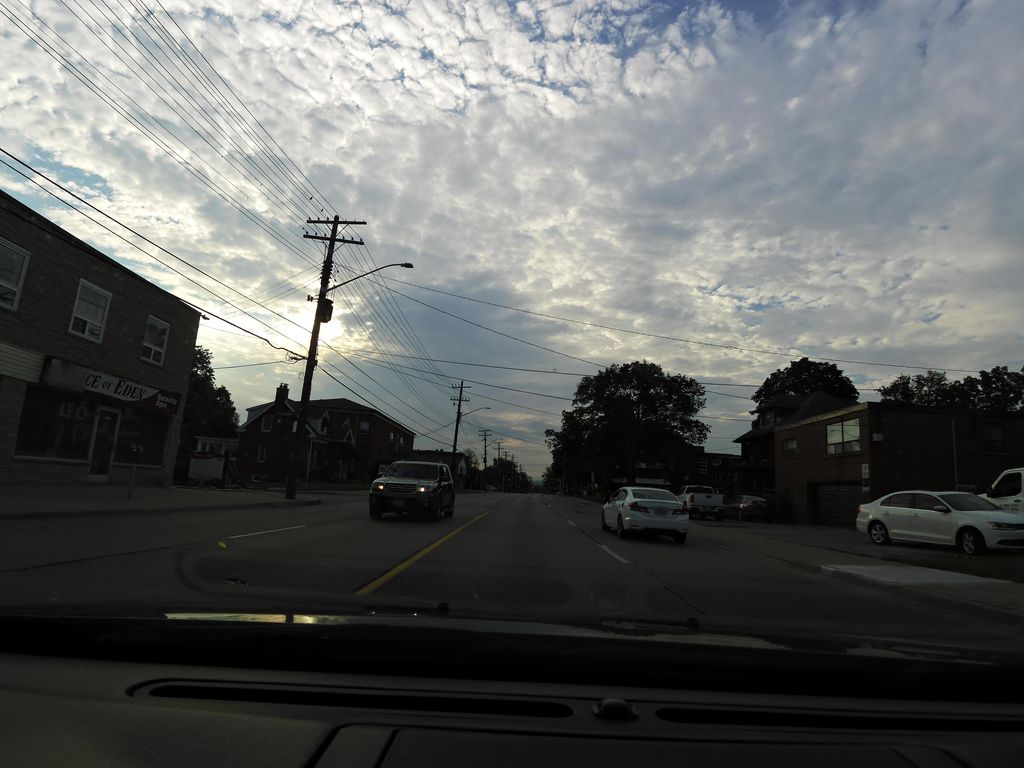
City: hamilton